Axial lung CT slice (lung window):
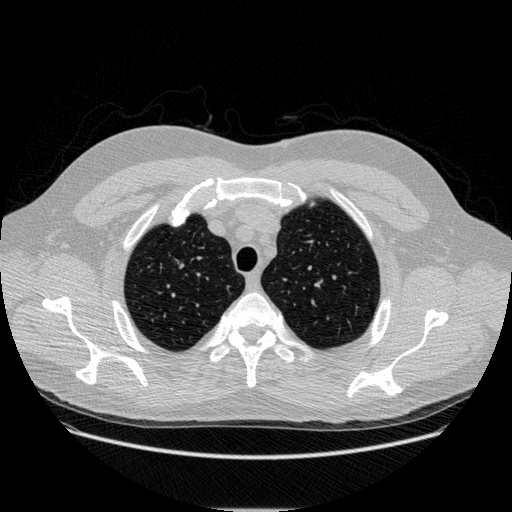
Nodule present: no